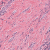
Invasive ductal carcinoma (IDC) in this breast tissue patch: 0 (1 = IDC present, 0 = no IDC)